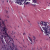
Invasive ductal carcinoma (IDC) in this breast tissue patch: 1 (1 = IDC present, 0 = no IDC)